Aerial crown-view tile of a tropical tree (Barro Colorado Island, Panama), acquired 20240716:
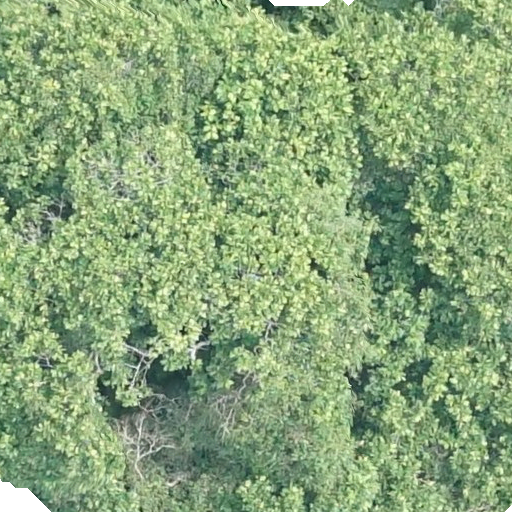
Species: Dipteryx oleifera
GBIF accepted scientific name: Dipteryx oleifera
Crown area: 588.591 m²